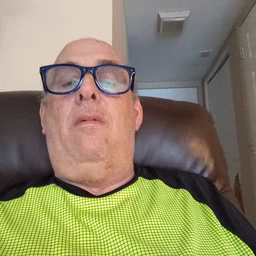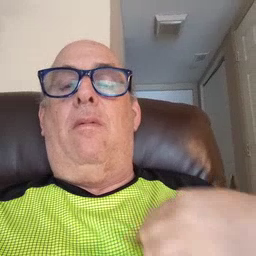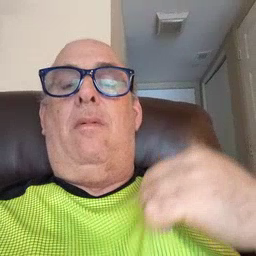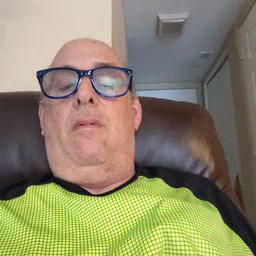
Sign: shirt